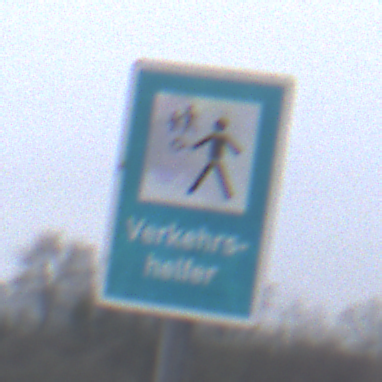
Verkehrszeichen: Verkehrshelfer
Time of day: MorningAfternoon
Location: Outdoor (Suburban)
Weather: Overcast
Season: NotSpecified
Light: Natural